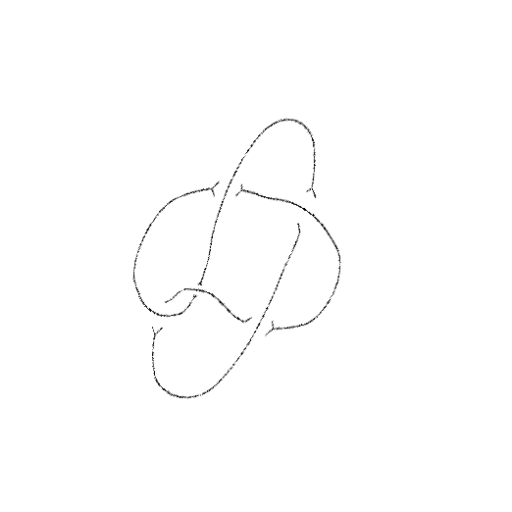
Crossing number: 5